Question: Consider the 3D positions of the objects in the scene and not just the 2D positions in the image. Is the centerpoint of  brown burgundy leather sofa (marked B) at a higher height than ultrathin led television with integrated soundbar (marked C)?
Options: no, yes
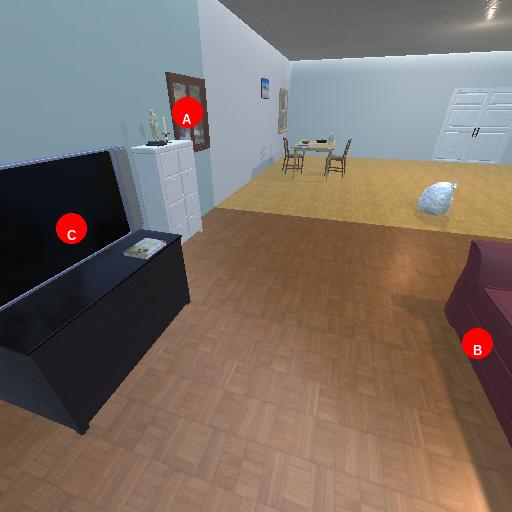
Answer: no